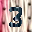
Label: 3